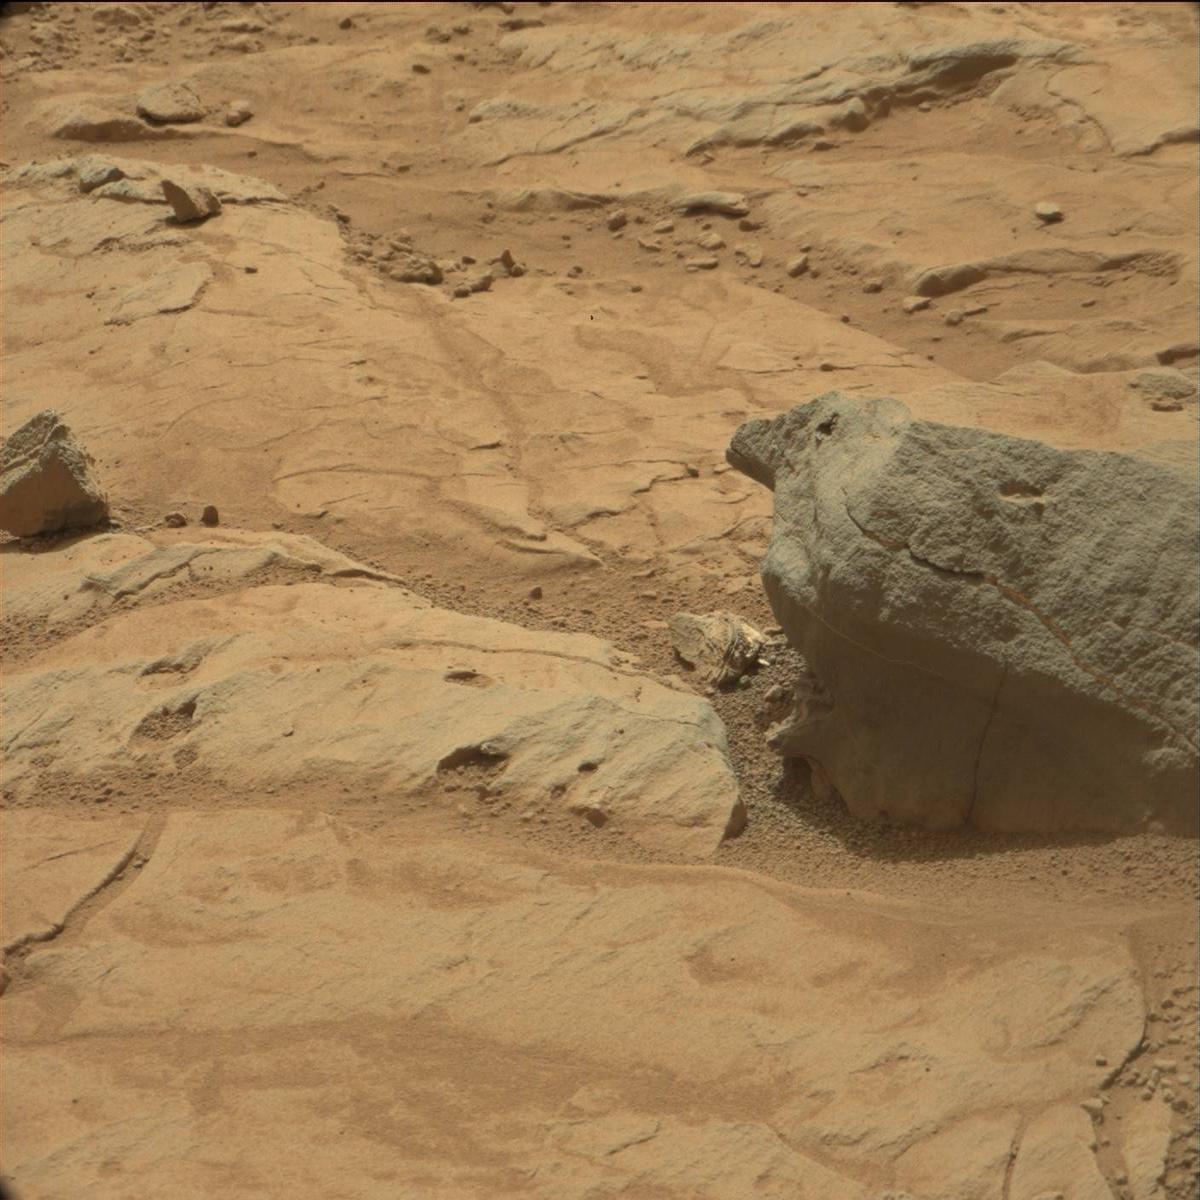
Terrain classes present: Bedrock, Rock, Sand / Soil